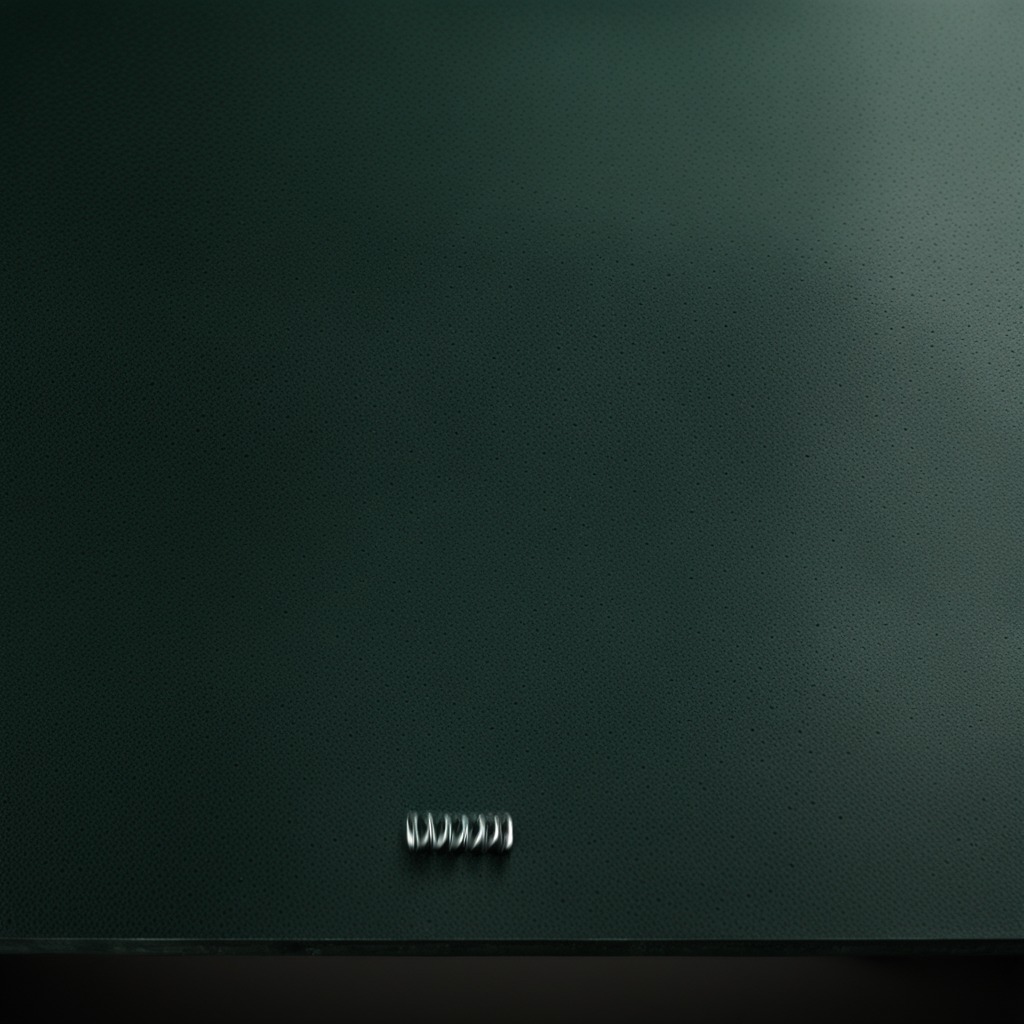
A coiled metal spring lying on the granite tabletop inside a workshop at night dim ambient light soft shadows worn but beneath the mat